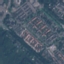
Land use / land cover class: Residential